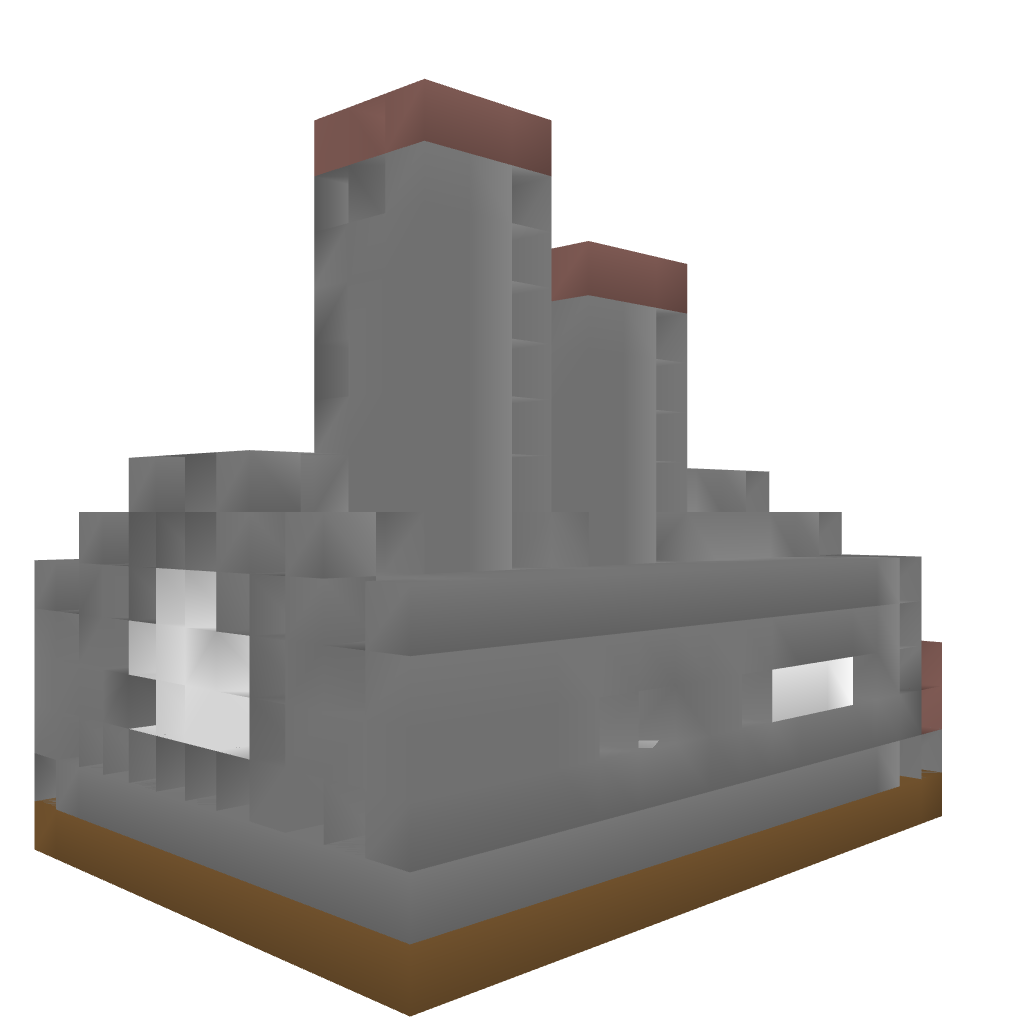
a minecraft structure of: Testificate Co. Ltd. Furnace &amp; Smithy bad low quality